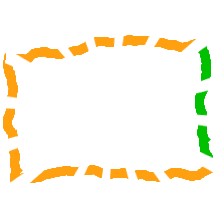
Shape: rectangle